Interaction volume radius: 10 \u00c5
Interaction volume height: 10 \u00c5
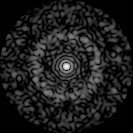
Disorder parameter: 0.8236